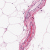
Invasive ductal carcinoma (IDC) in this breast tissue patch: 0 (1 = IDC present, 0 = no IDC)